Interaction volume radius: 10 \u00c5
Interaction volume height: 20 \u00c5
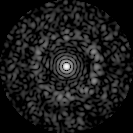
Disorder parameter: 0.8249